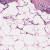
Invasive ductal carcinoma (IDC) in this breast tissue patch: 1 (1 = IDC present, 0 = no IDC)